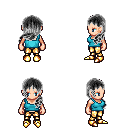
a pixel art fantasy rpg character, female body template, human, light skin, teal pirate shirt, gold greaves, gray left-swept hairstyle, gold boots, four views (front, back, left, right), 2x2 character sprite sheet, small pixel art, hard edges, no anti-aliasing